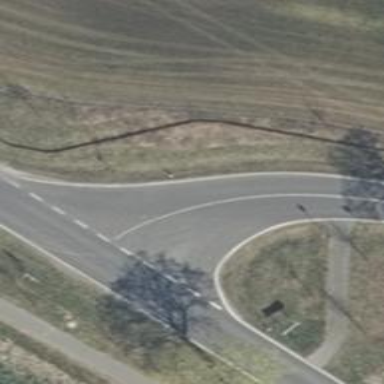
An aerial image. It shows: Secondary road with asphalt surface.